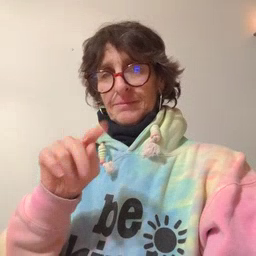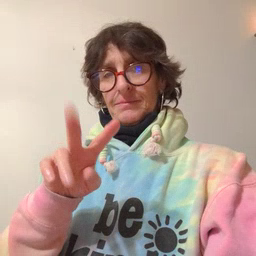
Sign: TV